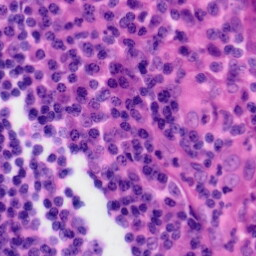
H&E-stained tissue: Tonsil